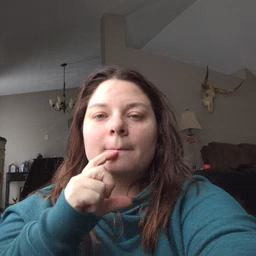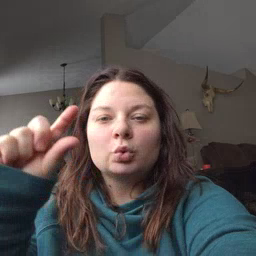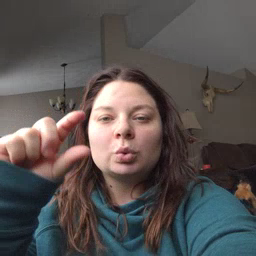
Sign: moon